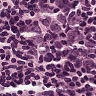
Metastatic tissue present: no